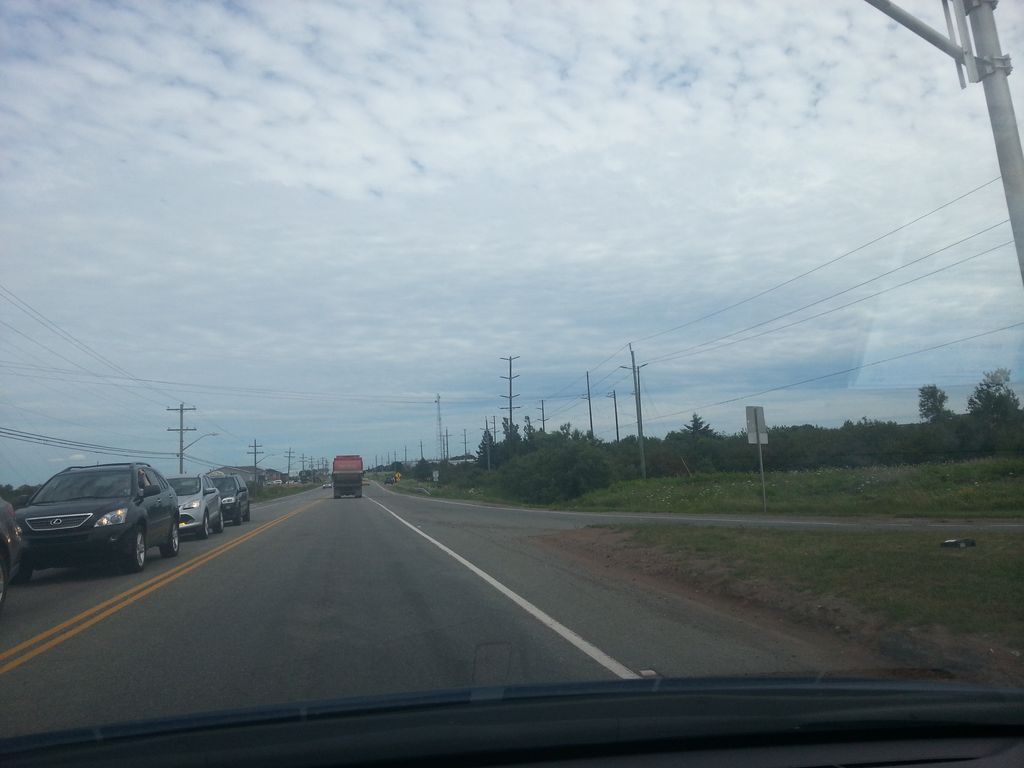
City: charlottetown